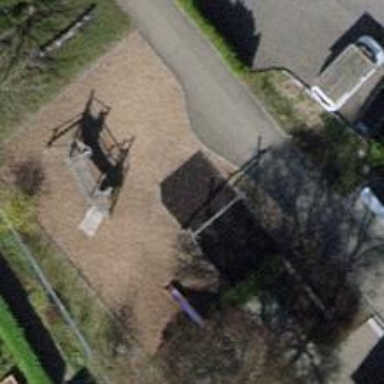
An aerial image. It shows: Playground featuring swings.